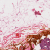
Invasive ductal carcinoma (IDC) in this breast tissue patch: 0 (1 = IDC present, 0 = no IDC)